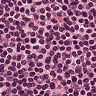
Metastatic tissue present: no